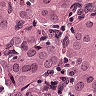
Metastatic tissue present: yes